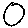
Label: circle